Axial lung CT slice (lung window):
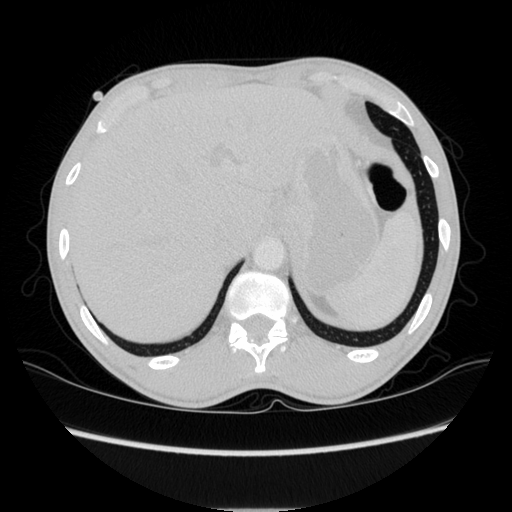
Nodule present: no